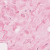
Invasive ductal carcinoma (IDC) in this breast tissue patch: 0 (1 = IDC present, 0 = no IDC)